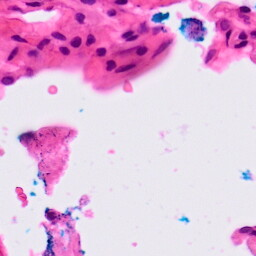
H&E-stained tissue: Lung